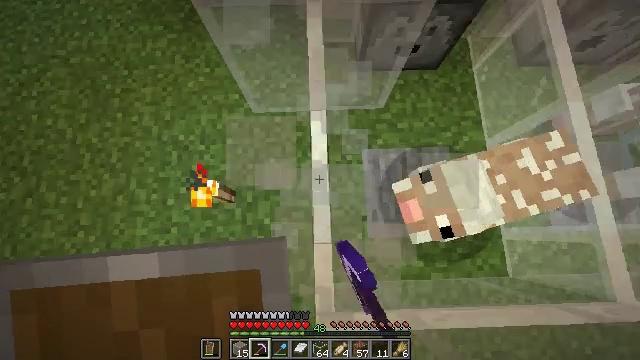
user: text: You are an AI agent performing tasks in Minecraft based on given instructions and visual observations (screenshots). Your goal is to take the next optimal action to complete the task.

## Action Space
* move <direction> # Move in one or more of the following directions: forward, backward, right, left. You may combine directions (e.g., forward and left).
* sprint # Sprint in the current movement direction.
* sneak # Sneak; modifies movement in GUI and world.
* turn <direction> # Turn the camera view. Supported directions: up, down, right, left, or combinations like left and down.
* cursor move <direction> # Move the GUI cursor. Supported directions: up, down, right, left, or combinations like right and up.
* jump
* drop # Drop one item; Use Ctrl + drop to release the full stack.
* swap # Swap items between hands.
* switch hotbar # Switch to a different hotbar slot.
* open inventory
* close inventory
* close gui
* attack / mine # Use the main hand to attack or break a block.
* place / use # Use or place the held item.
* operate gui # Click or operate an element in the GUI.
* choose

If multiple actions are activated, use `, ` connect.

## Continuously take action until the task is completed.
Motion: motion action
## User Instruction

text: Gather the white stained glass pane.
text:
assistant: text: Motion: no_op